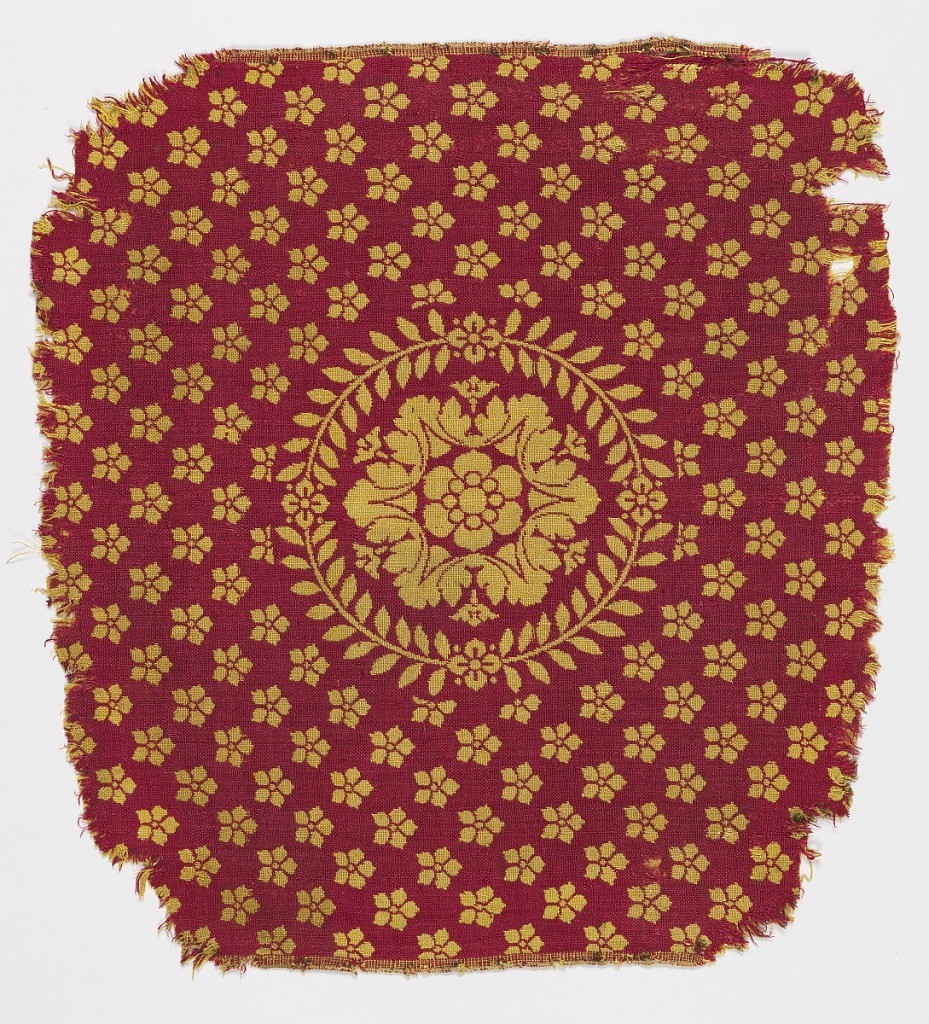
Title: Textile
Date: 19th century
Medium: cotton Technique: printed by engraved roller on plain weave
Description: All-over design, small scale, roller printed; honeysuckle in rose-brown with green leaves. The green is direct. Glazed.